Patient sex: M
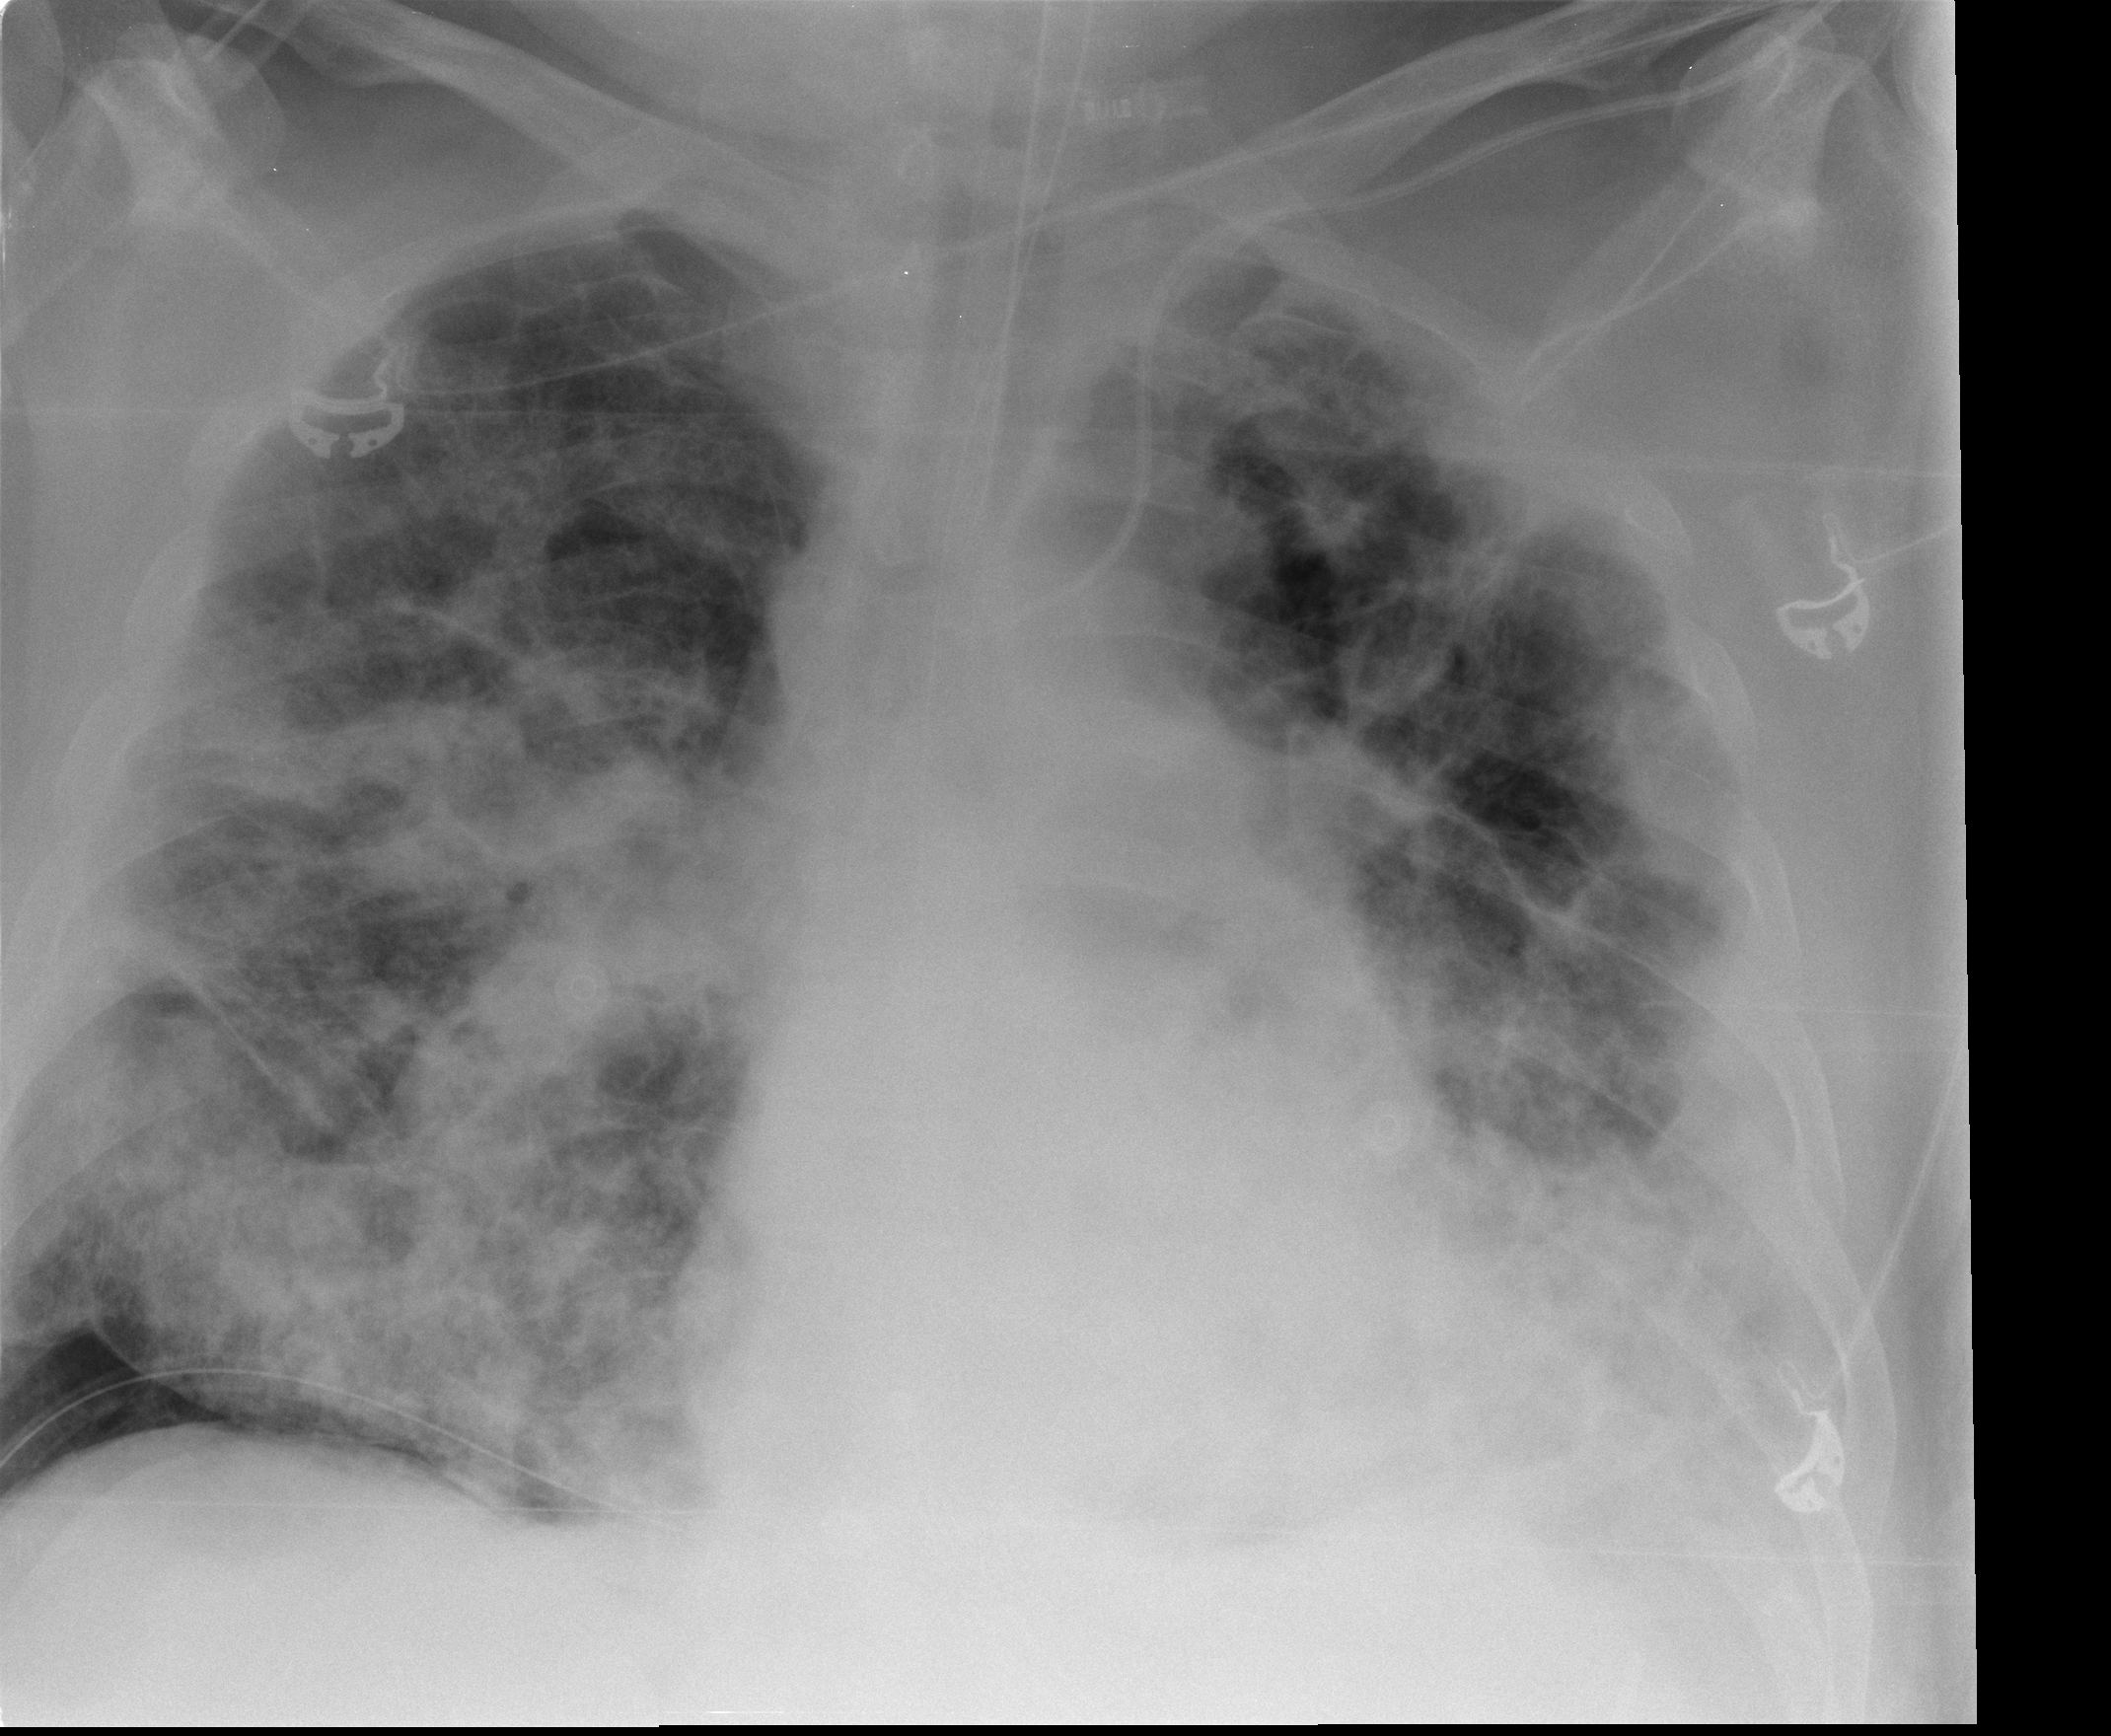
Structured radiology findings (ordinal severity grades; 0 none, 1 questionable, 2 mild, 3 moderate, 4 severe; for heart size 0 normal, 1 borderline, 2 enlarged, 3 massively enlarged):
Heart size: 2
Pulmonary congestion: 2
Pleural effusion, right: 0
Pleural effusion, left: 2
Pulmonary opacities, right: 4
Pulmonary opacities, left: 4
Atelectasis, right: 3
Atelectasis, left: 3